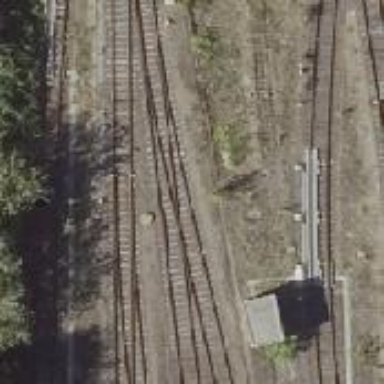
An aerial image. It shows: Railway switch.